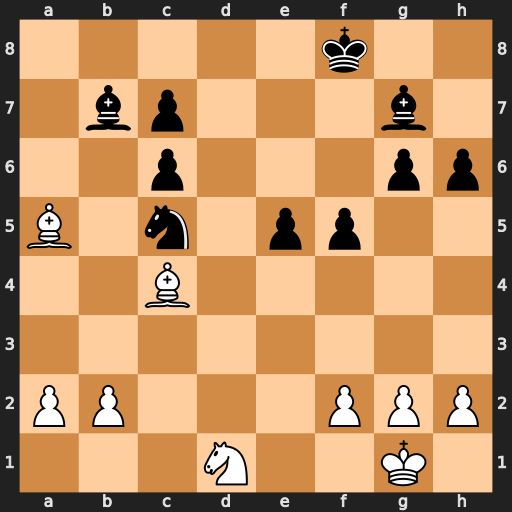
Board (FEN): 5k2/1bp3b1/2p3pp/B1n1pp2/2B5/8/PP3PPP/3N2K1
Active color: w
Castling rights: -
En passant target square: -
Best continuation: Bb4 Bf6 Bxc5+